Field crop: maize
Growth stage: 2
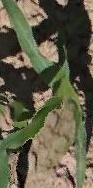
Species: maize